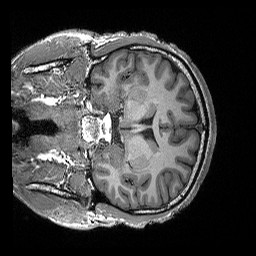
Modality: T1w
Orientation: coronal
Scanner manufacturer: siemens
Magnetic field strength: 3 T
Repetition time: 2.3 s
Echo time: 0.00294 s